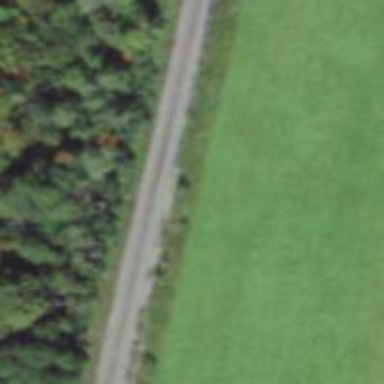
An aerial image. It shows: Railway track.